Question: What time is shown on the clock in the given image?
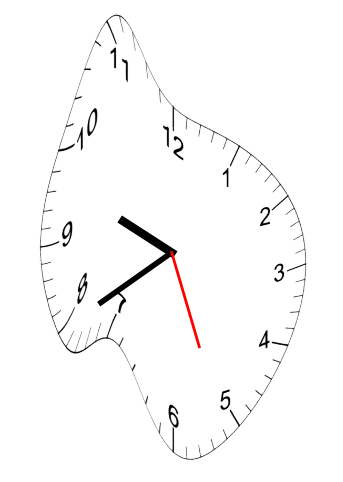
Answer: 09:39:26